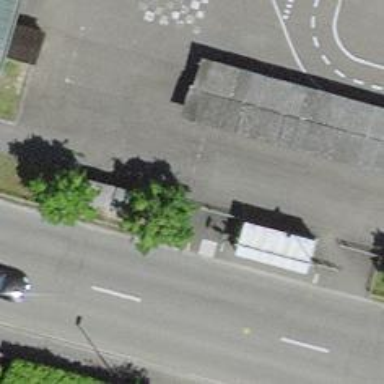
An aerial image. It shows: Platform for public transport with shelter.